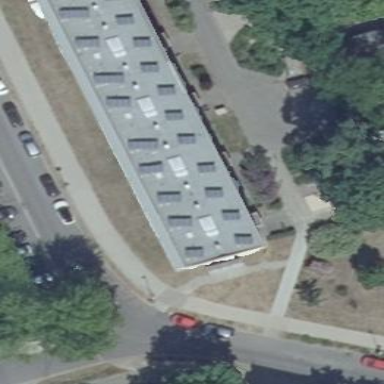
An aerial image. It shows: Apartment building with flat gray roof made of tar paper. The building itself has wheat-colored exterior.